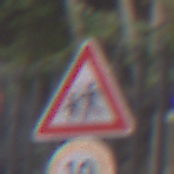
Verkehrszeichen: KinderRechts
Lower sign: Geschwindigkeit10
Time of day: MorningAfternoon
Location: Outdoor (Urban)
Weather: Overcast
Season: NotSpecified
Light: Natural